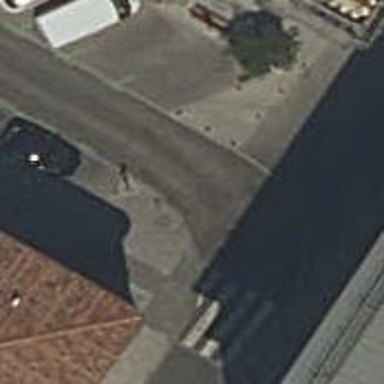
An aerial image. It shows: Bollard.